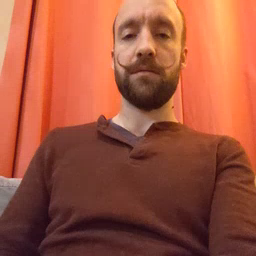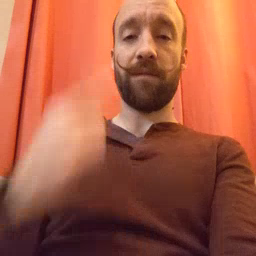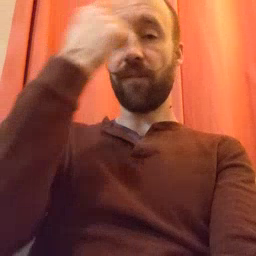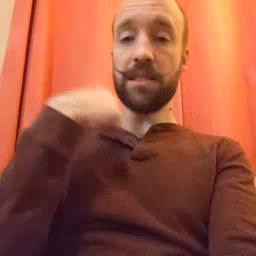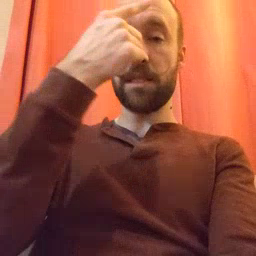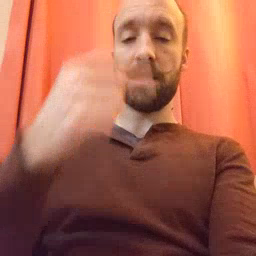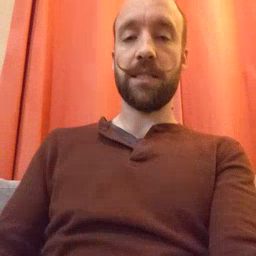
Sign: face